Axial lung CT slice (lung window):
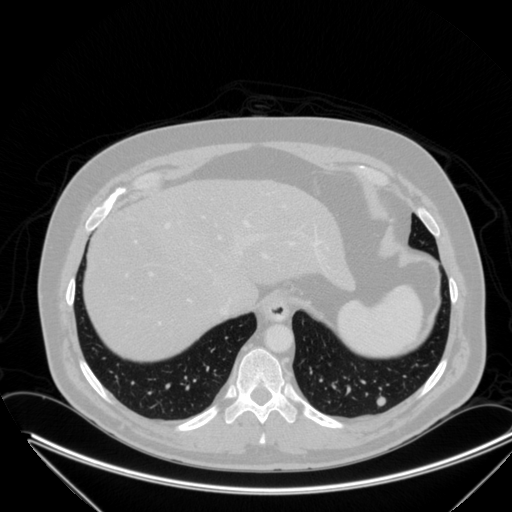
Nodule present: yes
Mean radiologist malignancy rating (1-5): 3.5